Field crop: maize
Growth stage: 1
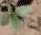
Species: datura